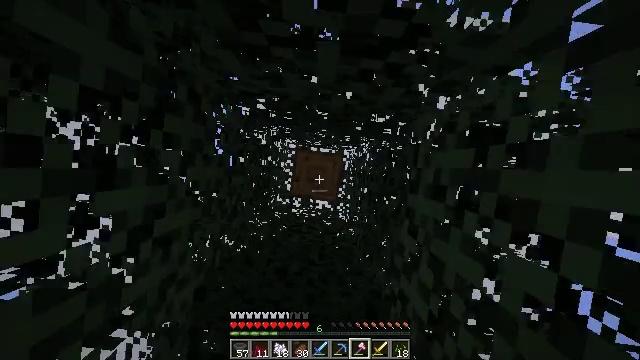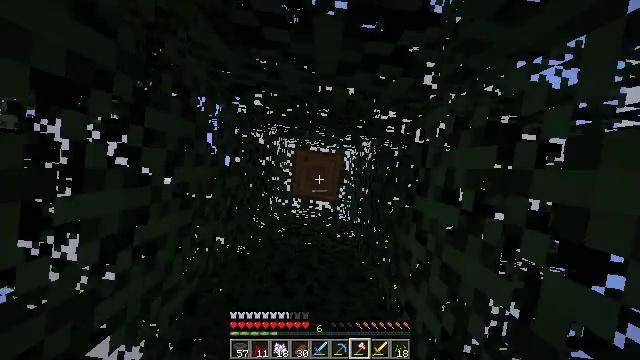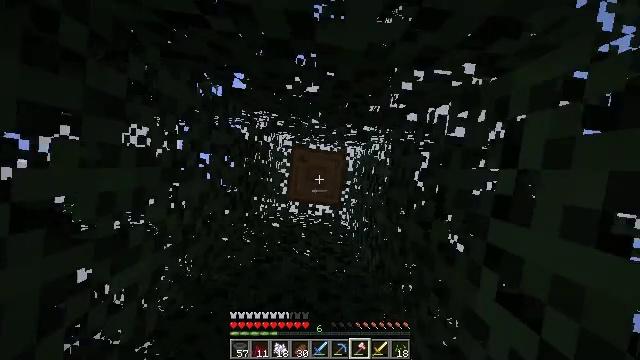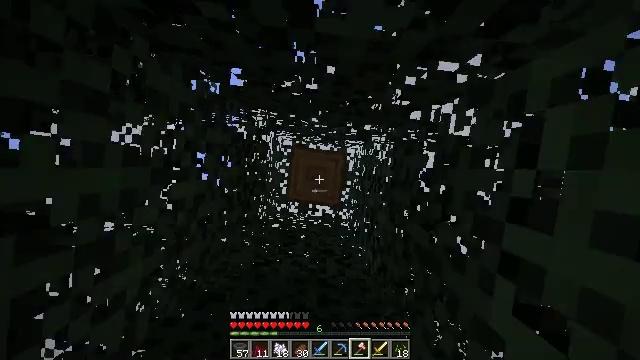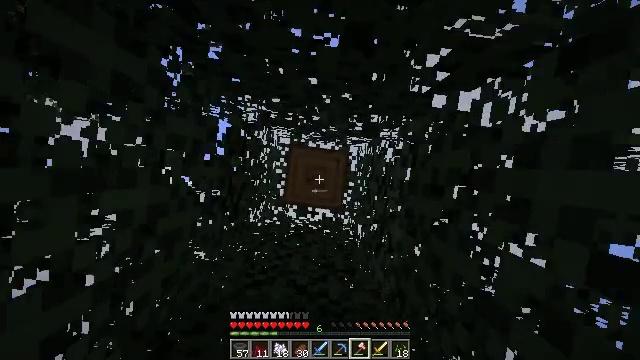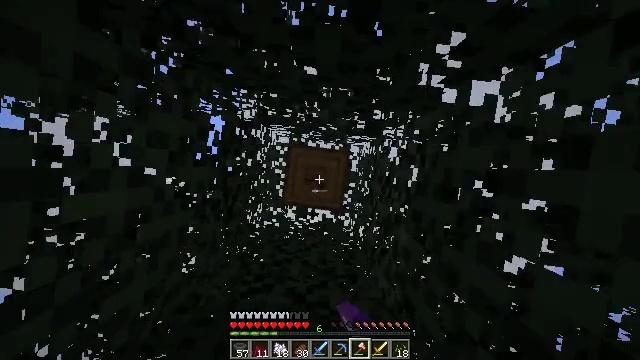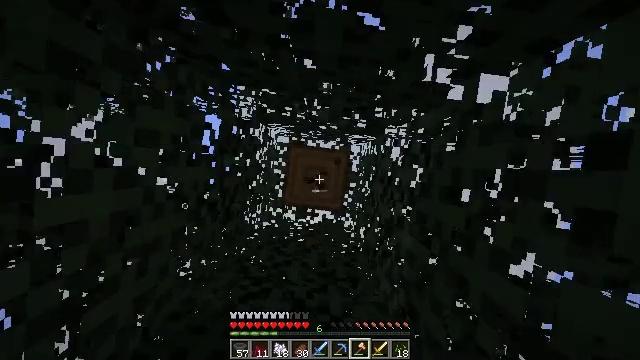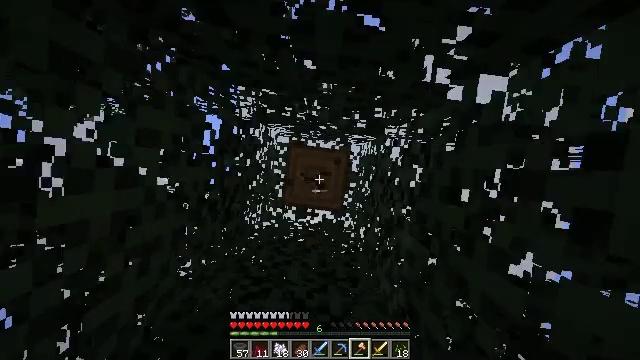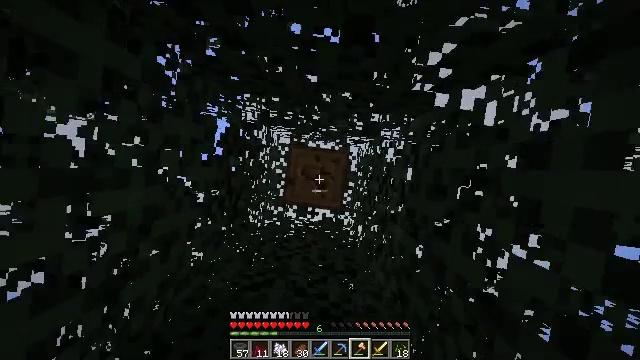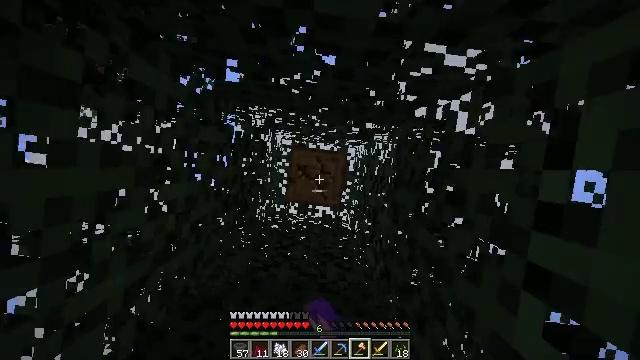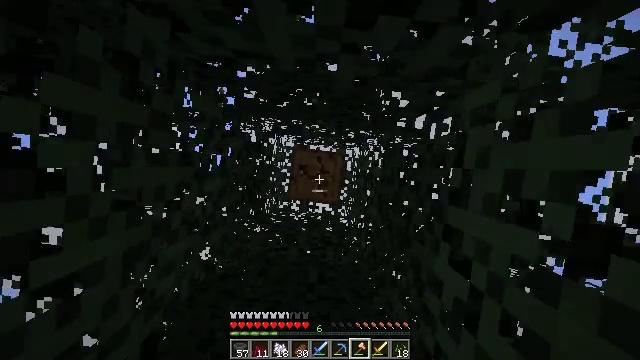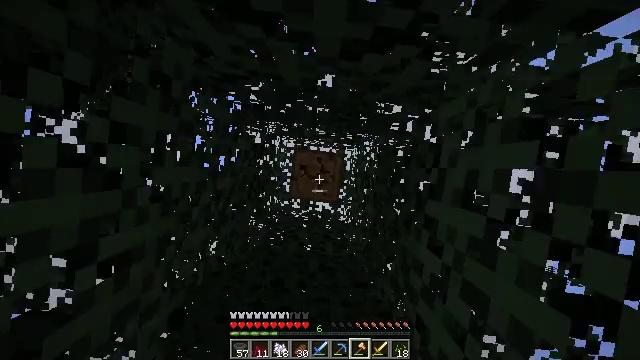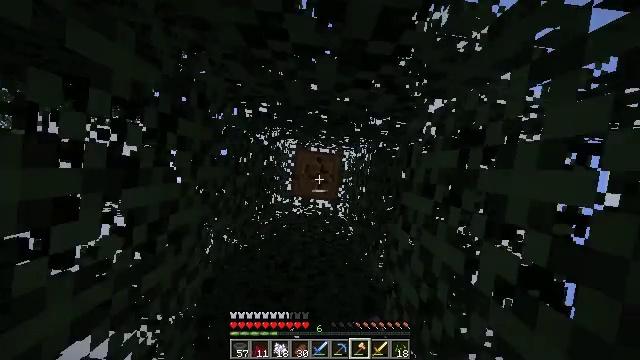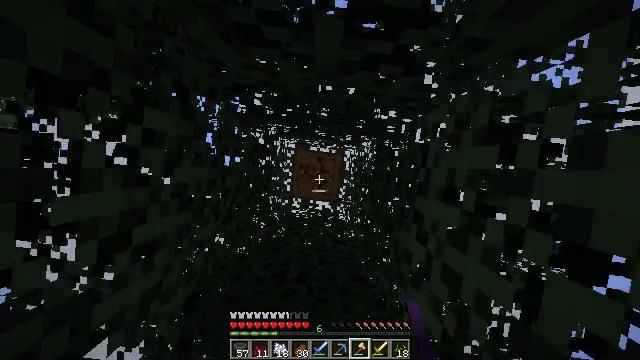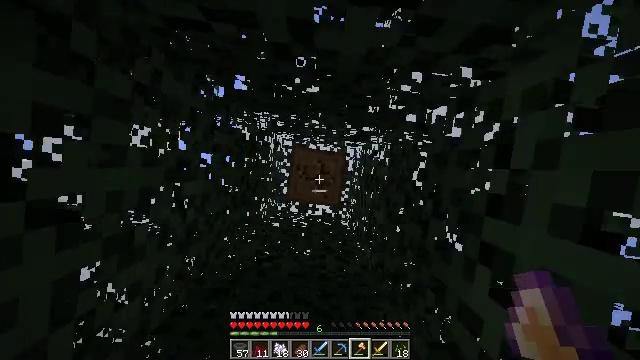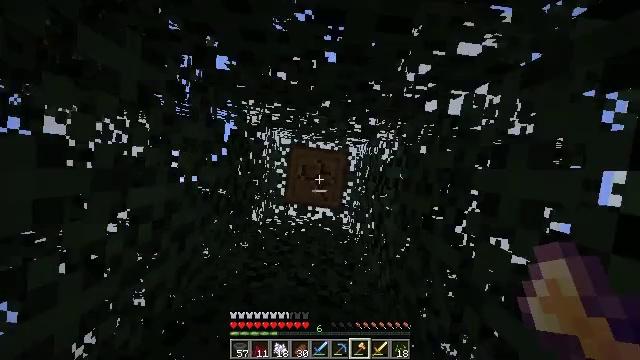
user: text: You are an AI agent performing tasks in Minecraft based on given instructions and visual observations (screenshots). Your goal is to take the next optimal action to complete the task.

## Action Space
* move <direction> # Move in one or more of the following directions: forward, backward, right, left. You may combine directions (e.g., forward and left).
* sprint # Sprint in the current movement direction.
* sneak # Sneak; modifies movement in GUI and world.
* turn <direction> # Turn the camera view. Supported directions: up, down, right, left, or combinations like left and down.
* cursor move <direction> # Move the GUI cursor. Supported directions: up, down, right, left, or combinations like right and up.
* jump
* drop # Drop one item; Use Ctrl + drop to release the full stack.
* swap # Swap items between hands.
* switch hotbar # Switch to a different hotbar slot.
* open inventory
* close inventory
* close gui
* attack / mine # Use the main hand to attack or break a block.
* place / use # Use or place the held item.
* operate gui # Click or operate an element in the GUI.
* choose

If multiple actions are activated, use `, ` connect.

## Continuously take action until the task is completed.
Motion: motion action
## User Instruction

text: Harvest the spruce log from a tree trunk.
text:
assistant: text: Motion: attack / mine, jump
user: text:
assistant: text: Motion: attack / mine, jump
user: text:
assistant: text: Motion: attack / mine, jump
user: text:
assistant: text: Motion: attack / mine, jump
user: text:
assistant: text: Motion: attack / mine, jump
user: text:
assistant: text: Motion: attack / mine, jump
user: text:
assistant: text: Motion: attack / mine, jump
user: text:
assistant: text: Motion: attack / mine, jump
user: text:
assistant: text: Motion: attack / mine, jump
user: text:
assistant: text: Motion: attack / mine, jump
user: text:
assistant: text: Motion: attack / mine, jump
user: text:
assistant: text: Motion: attack / mine, jump
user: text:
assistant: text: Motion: attack / mine, jump
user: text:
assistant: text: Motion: attack / mine, jump
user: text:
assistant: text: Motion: attack / mine, jump
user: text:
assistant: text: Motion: attack / mine, jump
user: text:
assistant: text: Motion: attack / mine, jump
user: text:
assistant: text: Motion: attack / mine, jump
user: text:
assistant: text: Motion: attack / mine, jump
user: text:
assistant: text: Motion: attack / mine, jump
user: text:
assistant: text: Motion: attack / mine, jump
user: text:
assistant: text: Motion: attack / mine, jump
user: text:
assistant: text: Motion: attack / mine, jump
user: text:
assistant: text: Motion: attack / mine, jump
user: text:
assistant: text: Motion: attack / mine, jump